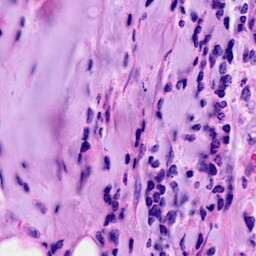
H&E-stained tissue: Breast